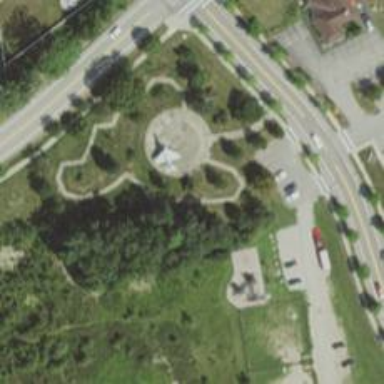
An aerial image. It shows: Historic memorial.